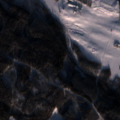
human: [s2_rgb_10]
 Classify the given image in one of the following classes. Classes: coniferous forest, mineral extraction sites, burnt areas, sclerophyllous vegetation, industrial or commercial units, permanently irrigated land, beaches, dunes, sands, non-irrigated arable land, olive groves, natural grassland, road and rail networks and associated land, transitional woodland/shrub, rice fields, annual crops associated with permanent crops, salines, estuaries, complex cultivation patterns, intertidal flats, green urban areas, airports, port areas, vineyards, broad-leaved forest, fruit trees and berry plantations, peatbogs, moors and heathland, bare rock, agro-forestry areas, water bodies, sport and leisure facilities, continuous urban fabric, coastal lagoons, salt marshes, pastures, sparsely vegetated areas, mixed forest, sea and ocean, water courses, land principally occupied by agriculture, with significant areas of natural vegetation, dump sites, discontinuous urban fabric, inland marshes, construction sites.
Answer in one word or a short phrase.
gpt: non-irrigated arable land, coniferous forest, mixed forest, water bodies